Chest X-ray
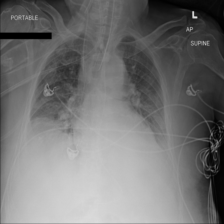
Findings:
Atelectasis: positive
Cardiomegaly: negative
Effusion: negative
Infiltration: positive
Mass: negative
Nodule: negative
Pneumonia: negative
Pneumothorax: negative
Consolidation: negative
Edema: negative
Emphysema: negative
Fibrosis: negative
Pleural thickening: negative
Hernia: negative